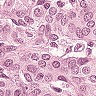
Metastatic tissue present: yes